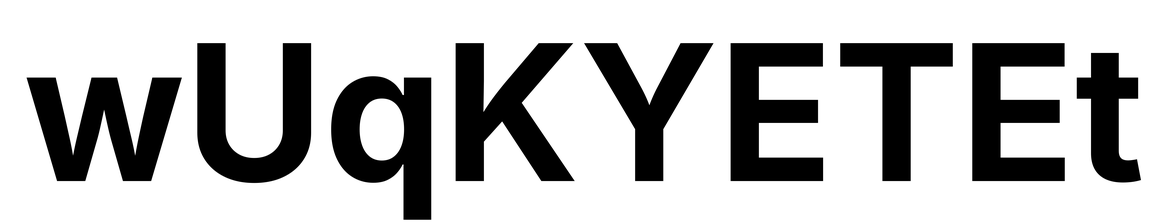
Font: Inter_Bold